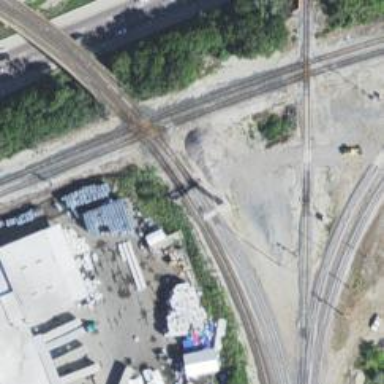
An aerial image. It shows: Railway crossing.